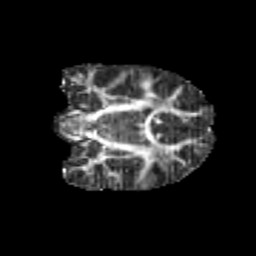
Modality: FA
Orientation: coronal
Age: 9
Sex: female
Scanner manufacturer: siemens
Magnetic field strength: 3 T
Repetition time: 3.8 s
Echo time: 0.07 s